Brain MRI, t1w sequence, axial 2D slice.
Patient: age 28, sex F, weight 95 kg, height 1.95 m
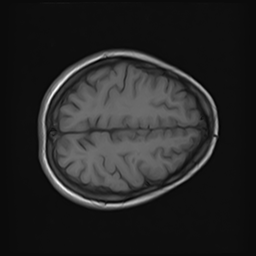